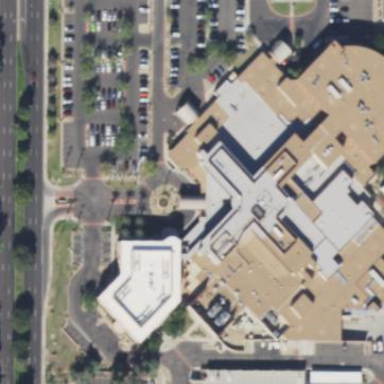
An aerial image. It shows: Hospital building.